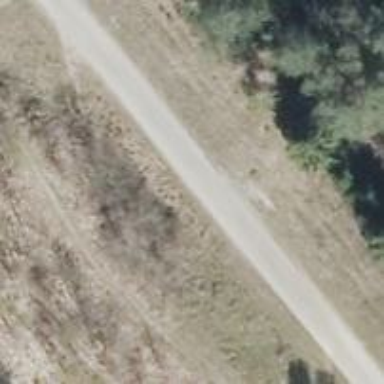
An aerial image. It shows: Gravel track with grade 2 tracktype.